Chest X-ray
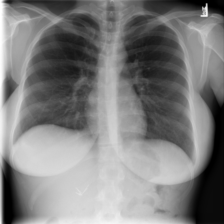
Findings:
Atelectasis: negative
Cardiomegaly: negative
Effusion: negative
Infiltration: negative
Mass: negative
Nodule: negative
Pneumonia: negative
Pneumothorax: negative
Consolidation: negative
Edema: negative
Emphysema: negative
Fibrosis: negative
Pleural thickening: negative
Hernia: negative